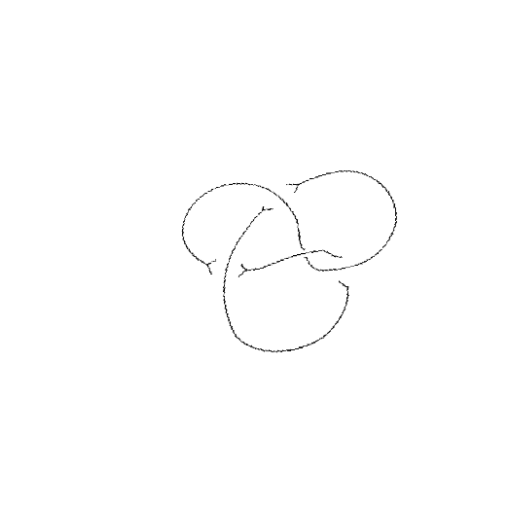
Crossing number: 4